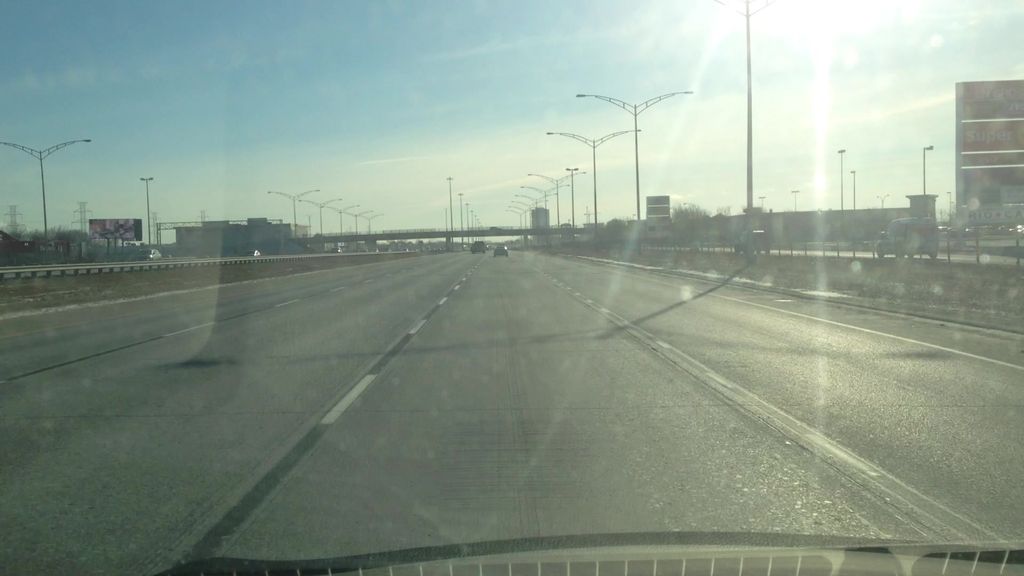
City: montreal